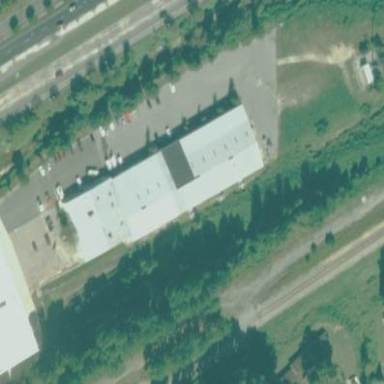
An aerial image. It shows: Commercial building.